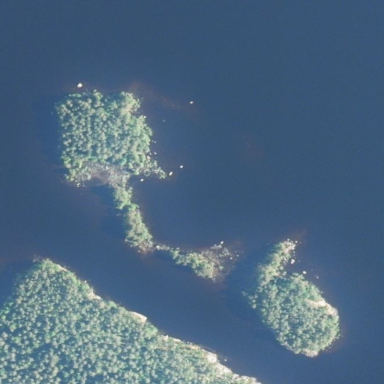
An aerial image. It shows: Islet surrounded by woodland.